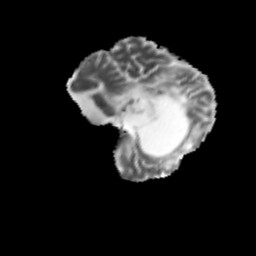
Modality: MD
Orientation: sagittal
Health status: ill
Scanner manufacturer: siemens
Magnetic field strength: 3 T
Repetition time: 6.7 s
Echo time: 0.1 s